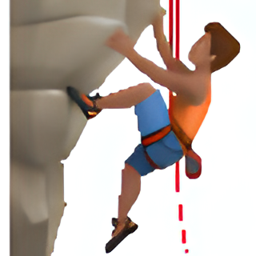
Name: man climbing medium skin tone
Emoji: 🧗🏽‍♂️
Group: People & Body
Sub-group: person-activity